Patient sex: M
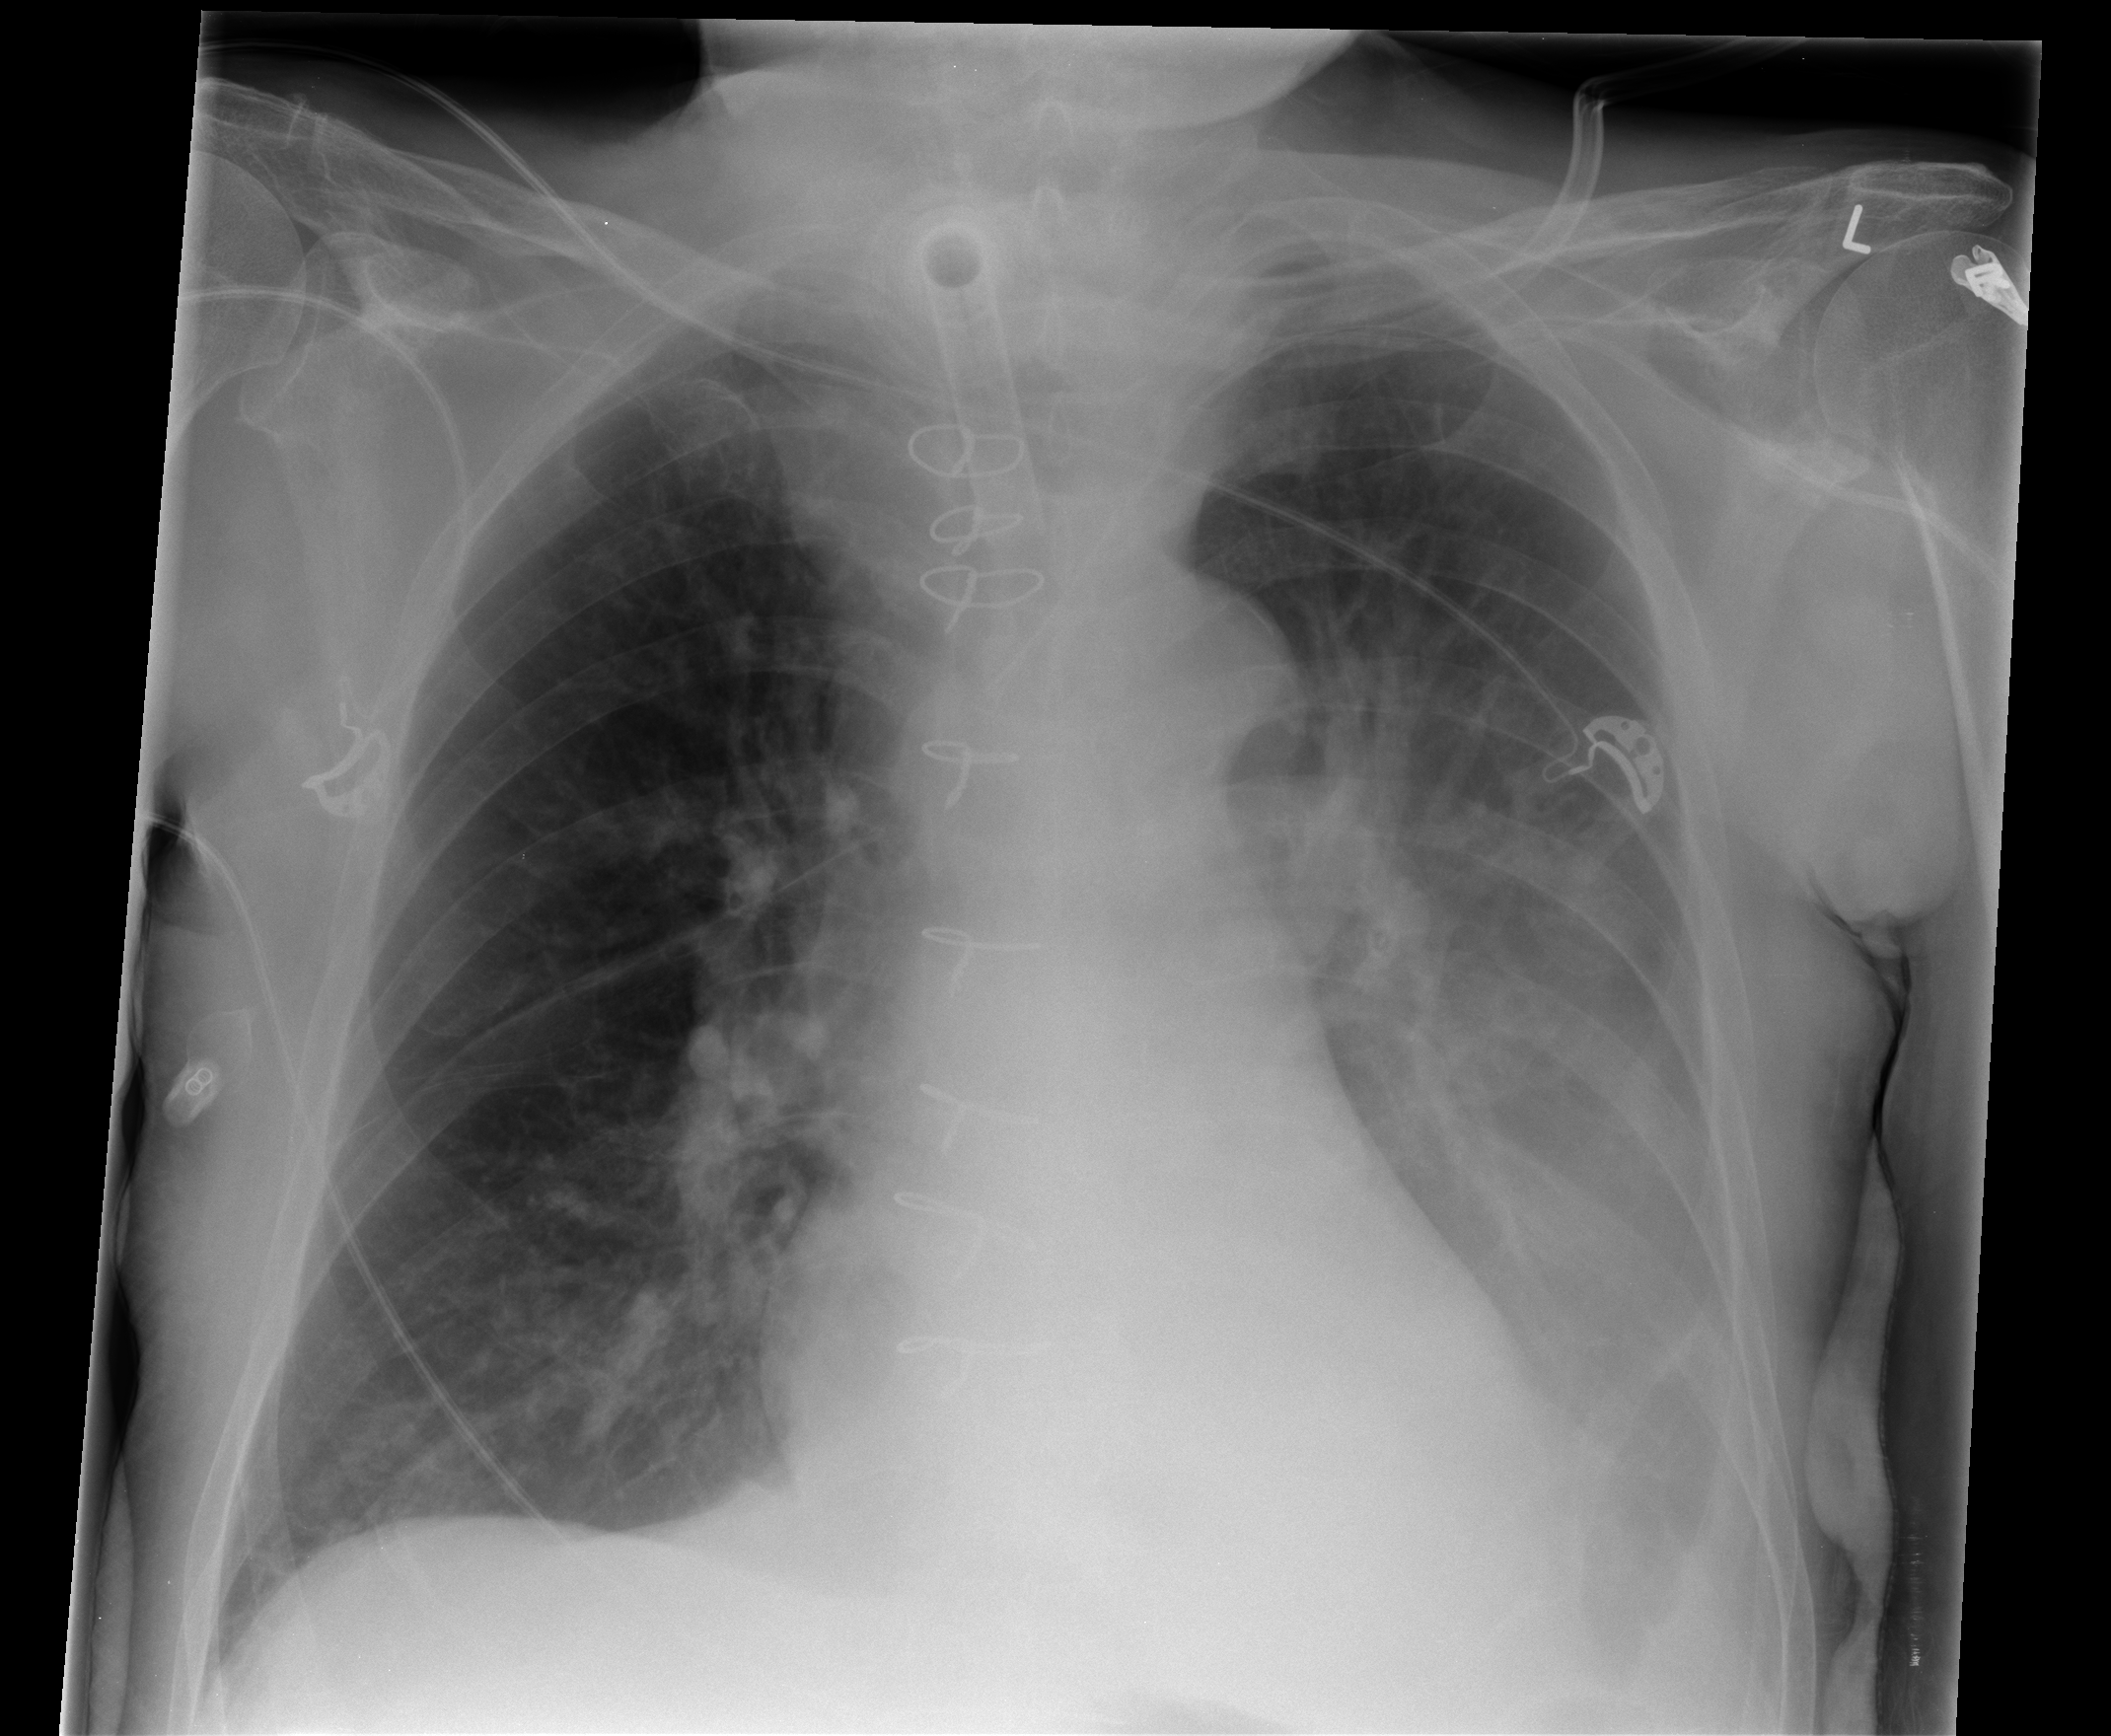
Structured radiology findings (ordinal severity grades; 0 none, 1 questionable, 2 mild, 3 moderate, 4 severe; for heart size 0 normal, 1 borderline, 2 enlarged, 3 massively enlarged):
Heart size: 0
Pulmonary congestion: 2
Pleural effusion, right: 0
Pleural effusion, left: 3
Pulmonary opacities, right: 0
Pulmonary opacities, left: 0
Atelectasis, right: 0
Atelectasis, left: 2